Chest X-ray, PA view. Patient: 71 years old, sex M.
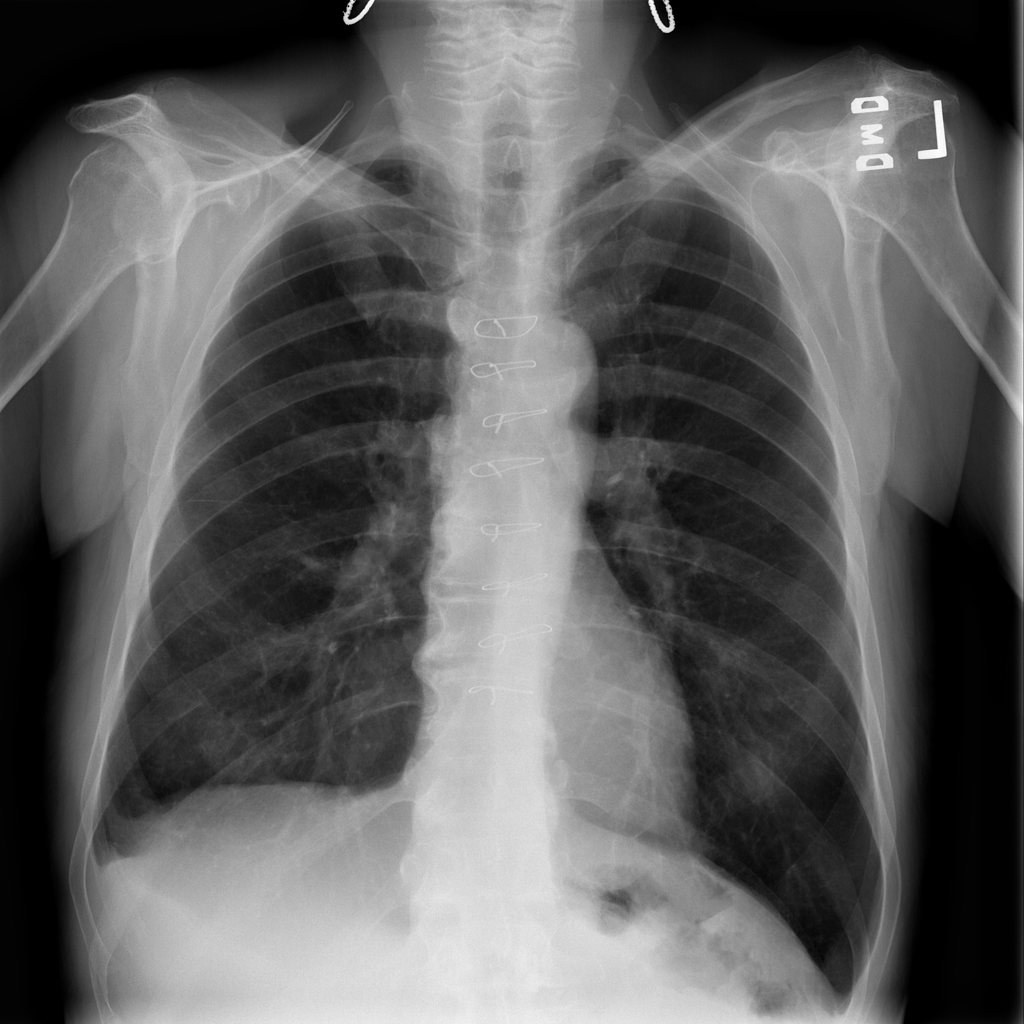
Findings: Effusion, Nodule